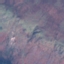
Land use / land cover: HerbaceousVegetation